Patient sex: M
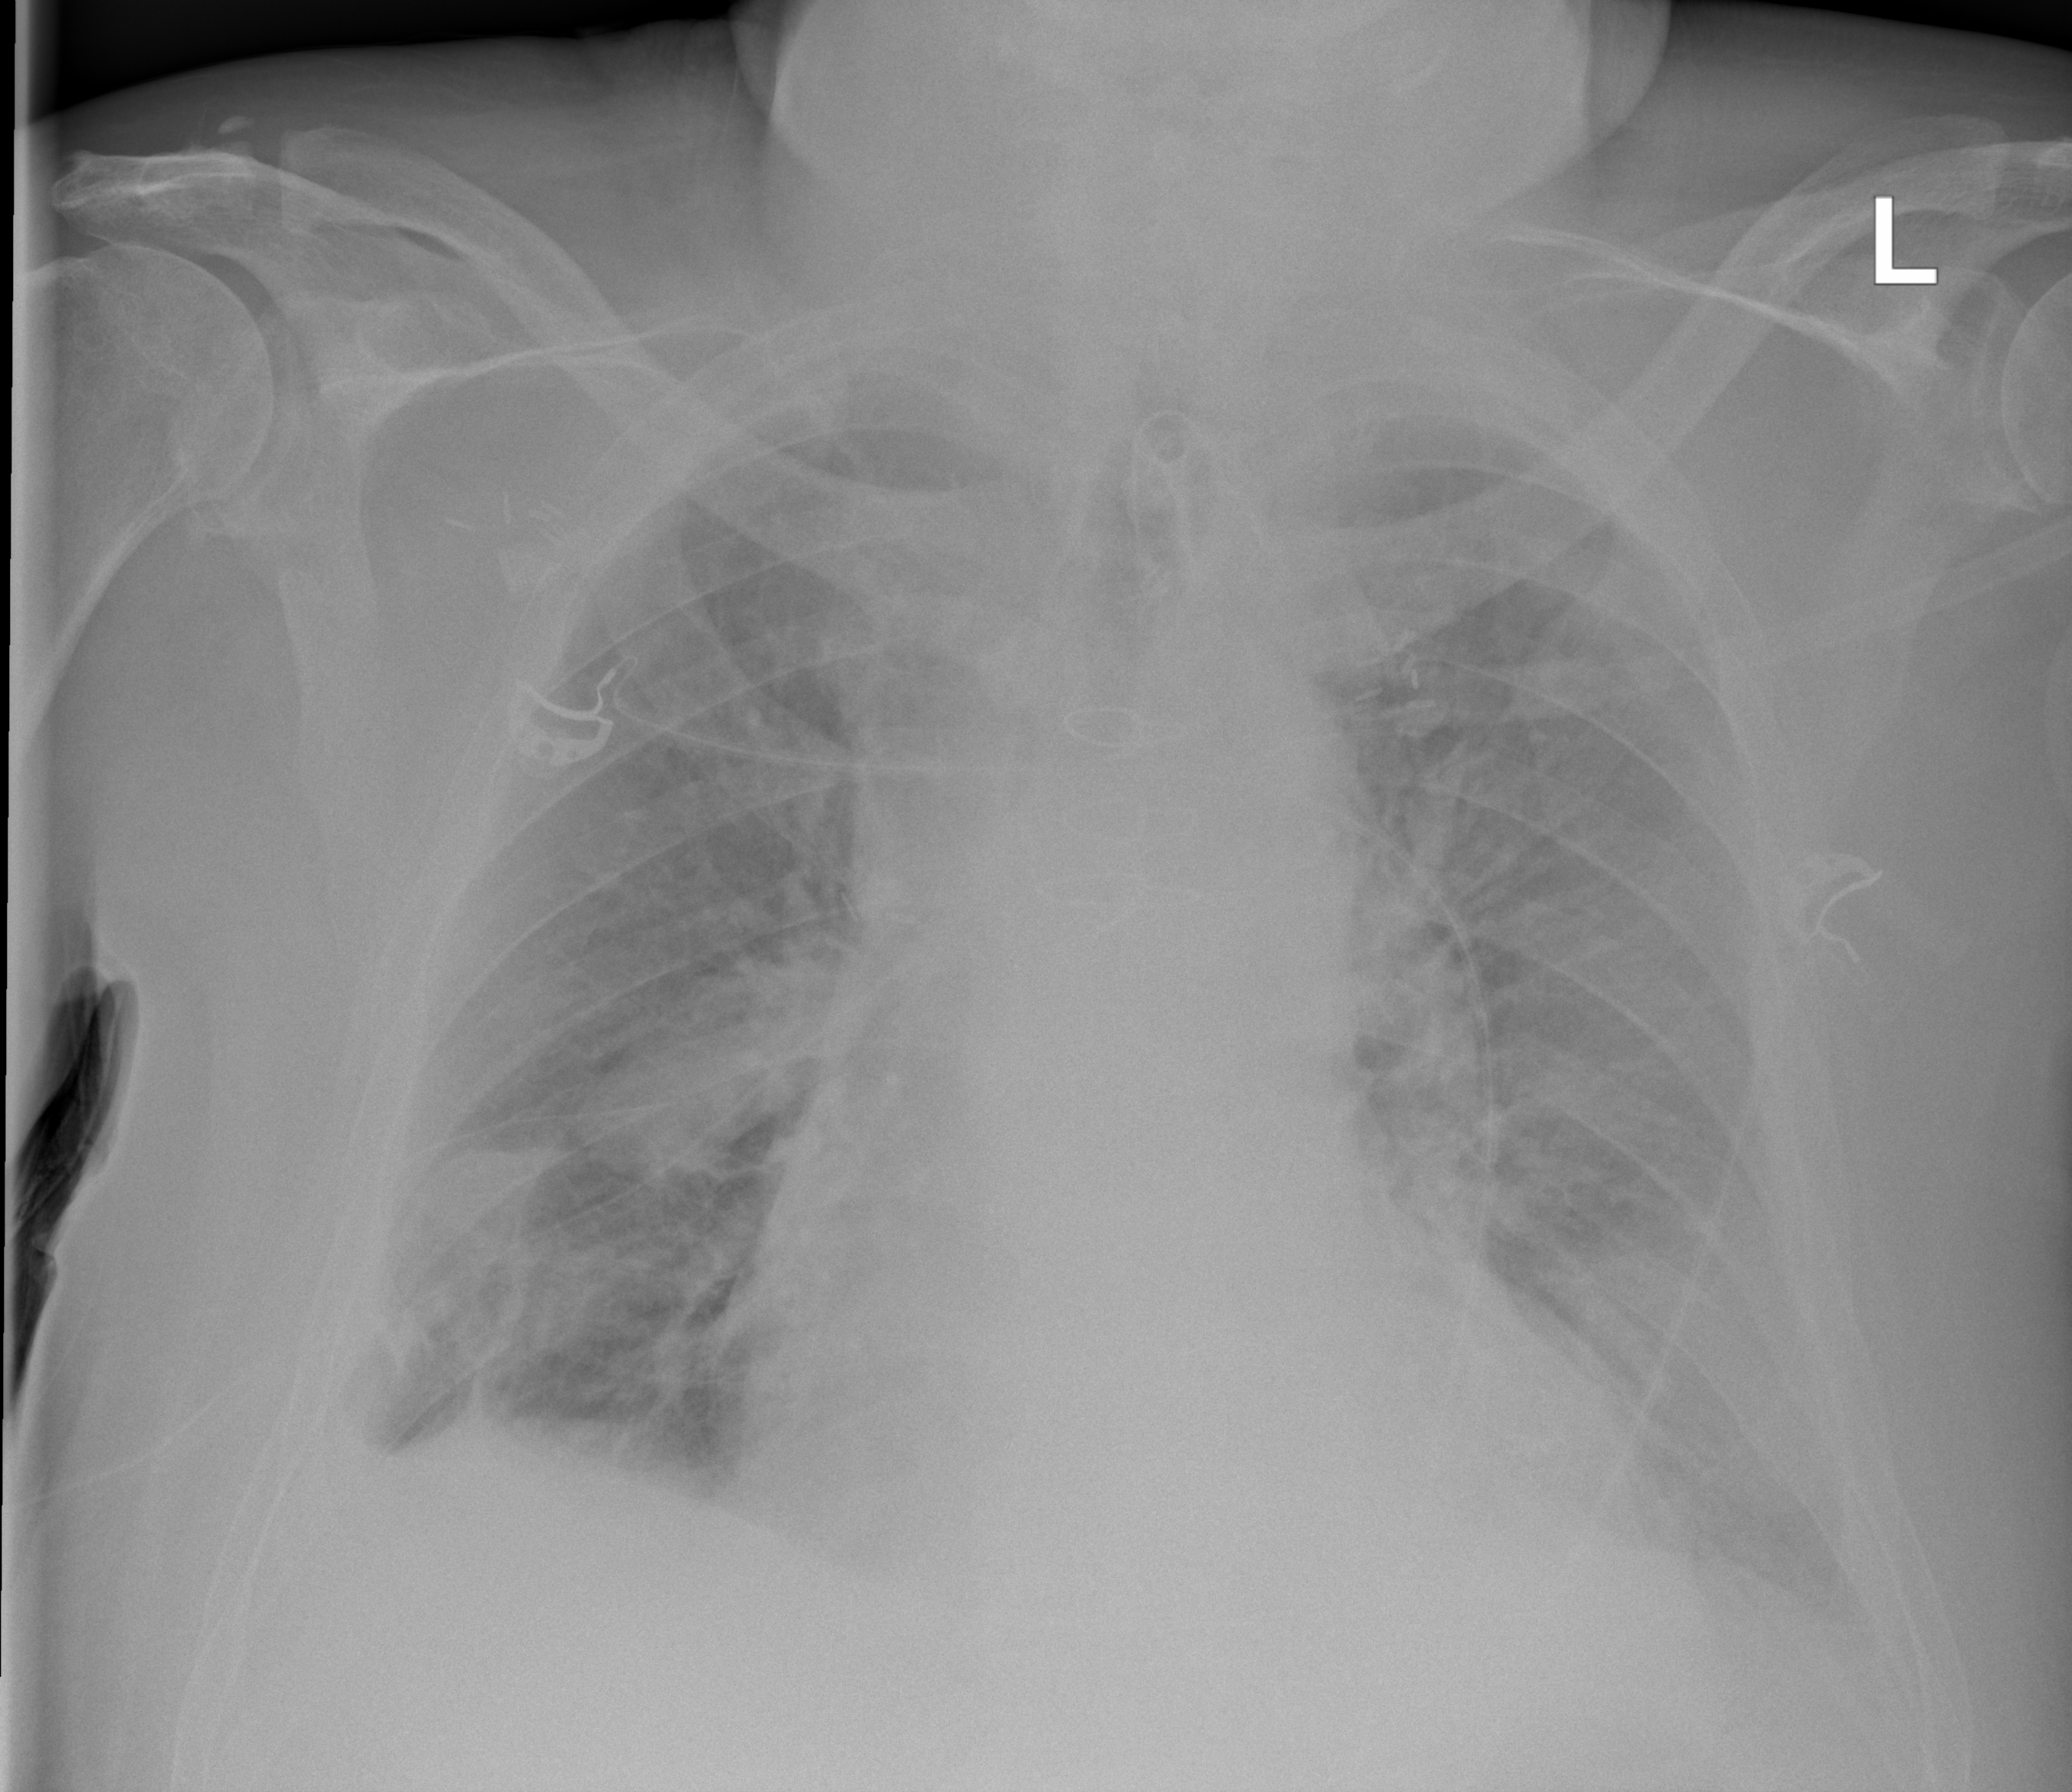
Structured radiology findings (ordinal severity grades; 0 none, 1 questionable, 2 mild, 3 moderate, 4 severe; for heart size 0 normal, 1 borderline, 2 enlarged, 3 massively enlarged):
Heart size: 1
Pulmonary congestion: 2
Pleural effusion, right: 3
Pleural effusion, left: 2
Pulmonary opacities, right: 2
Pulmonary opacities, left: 0
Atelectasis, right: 3
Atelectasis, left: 3